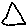
Label: triangle